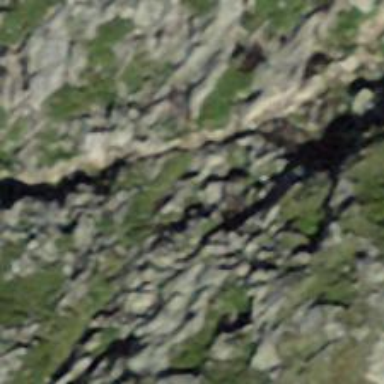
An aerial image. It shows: Rocky path.